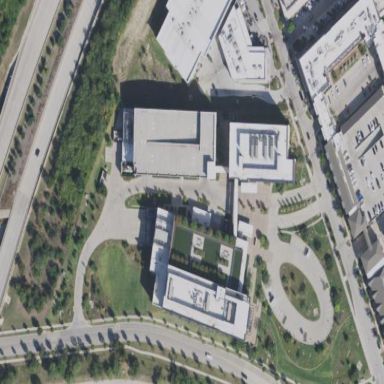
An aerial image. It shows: Hospital building.